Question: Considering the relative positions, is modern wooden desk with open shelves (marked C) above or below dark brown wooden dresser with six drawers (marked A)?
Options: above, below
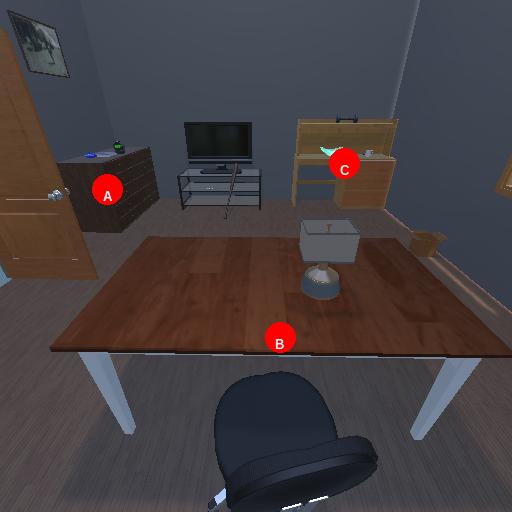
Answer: above